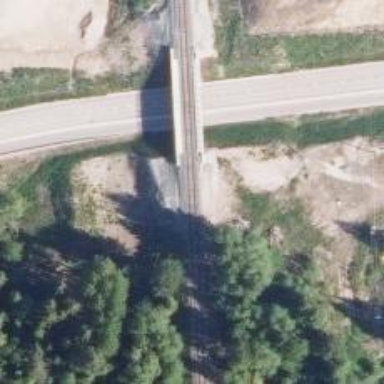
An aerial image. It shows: Bridge carrying railway with B1 track class.